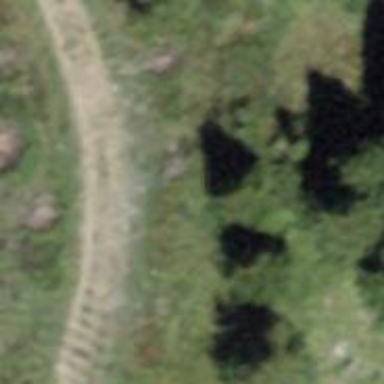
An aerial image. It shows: Track with grade 3 tracktype.